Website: walmart
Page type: address-validator
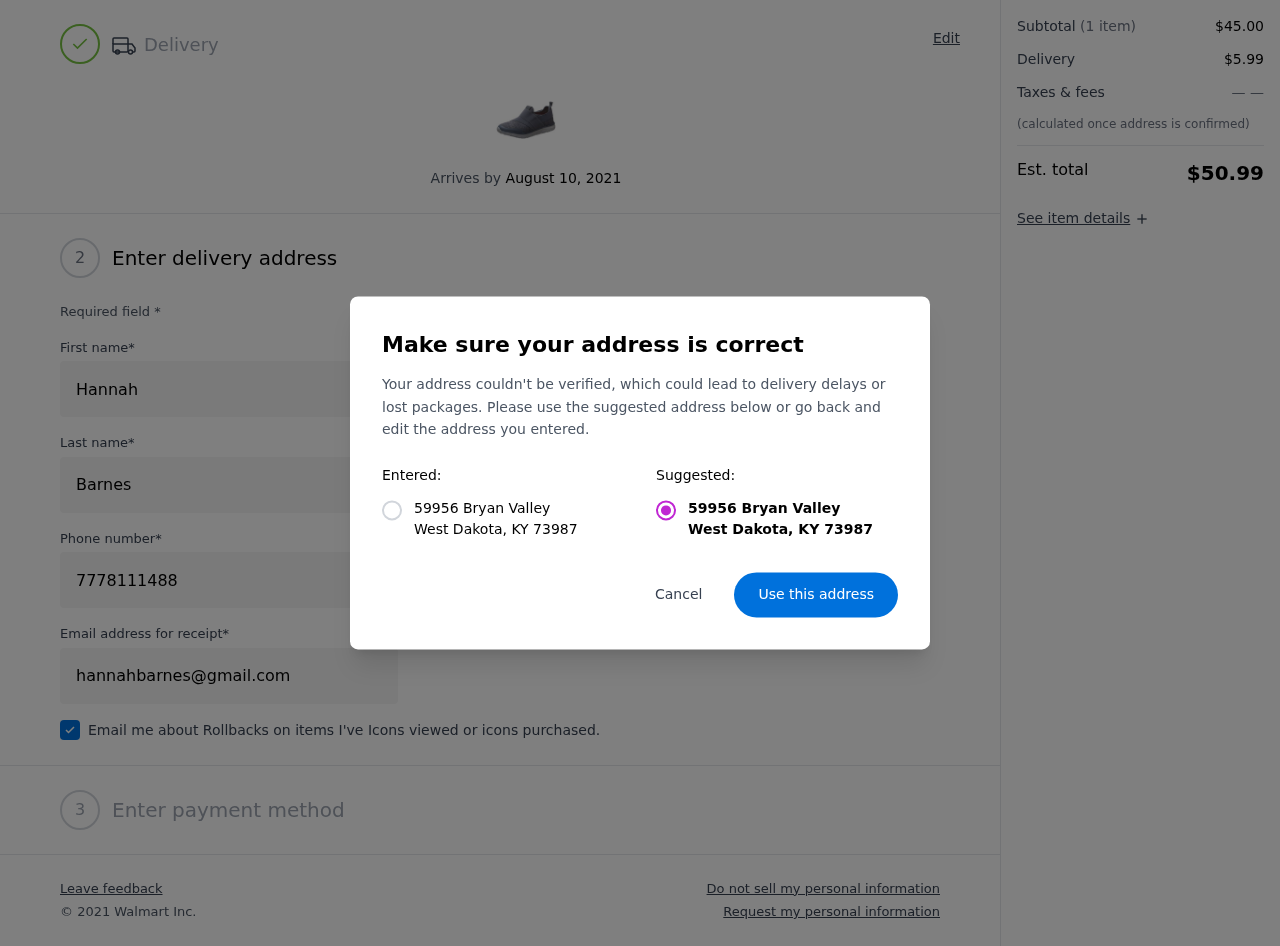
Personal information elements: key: PII_CITY
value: West Dakota
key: PII_POSTCODE
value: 73987
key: PII_STATE_ABBR
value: KY
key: PII_STREET
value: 59956 Bryan Valley
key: PII_FIRSTNAME
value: Hannah
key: PII_LASTNAME
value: Barnes
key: PII_STREET2
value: Apt. 279
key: PII_PHONE
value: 7778111488
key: PII_EMAIL
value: hannahbarnes@gmail.com
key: PII_POSTCODE_FULL
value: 73987
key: PII_POSTCODE_NUMERIC
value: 73987
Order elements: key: ORDER_DELIVERY_DATE
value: August 10, 2021
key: ORDER_SUBTOTAL
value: $45.00
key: ORDER_SHIPPING_COST
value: $5.99
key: ORDER_TOTAL
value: $50.99